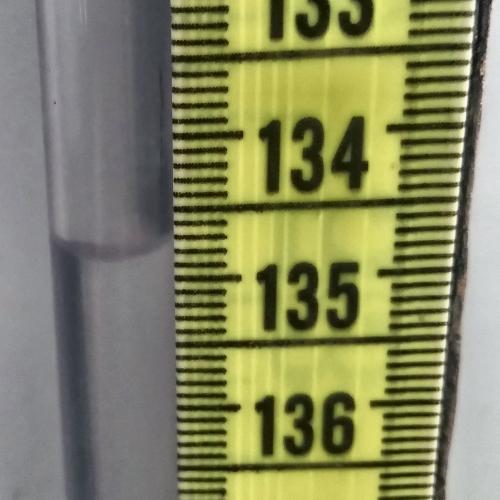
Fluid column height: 134.8 cm